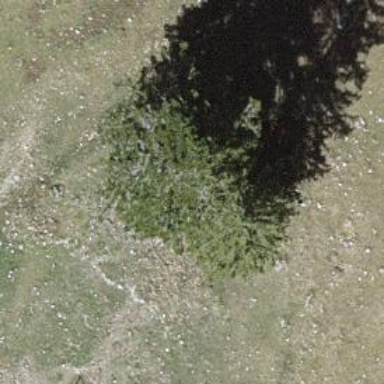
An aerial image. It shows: Needle-leaved tree in natural setting.